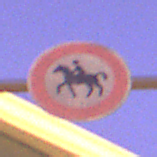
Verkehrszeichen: VerbotReiter
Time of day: Night
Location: Outdoor (Urban)
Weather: Clear
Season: NotSpecified
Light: Artificial